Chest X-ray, PA view. Patient: 41 years old, sex M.
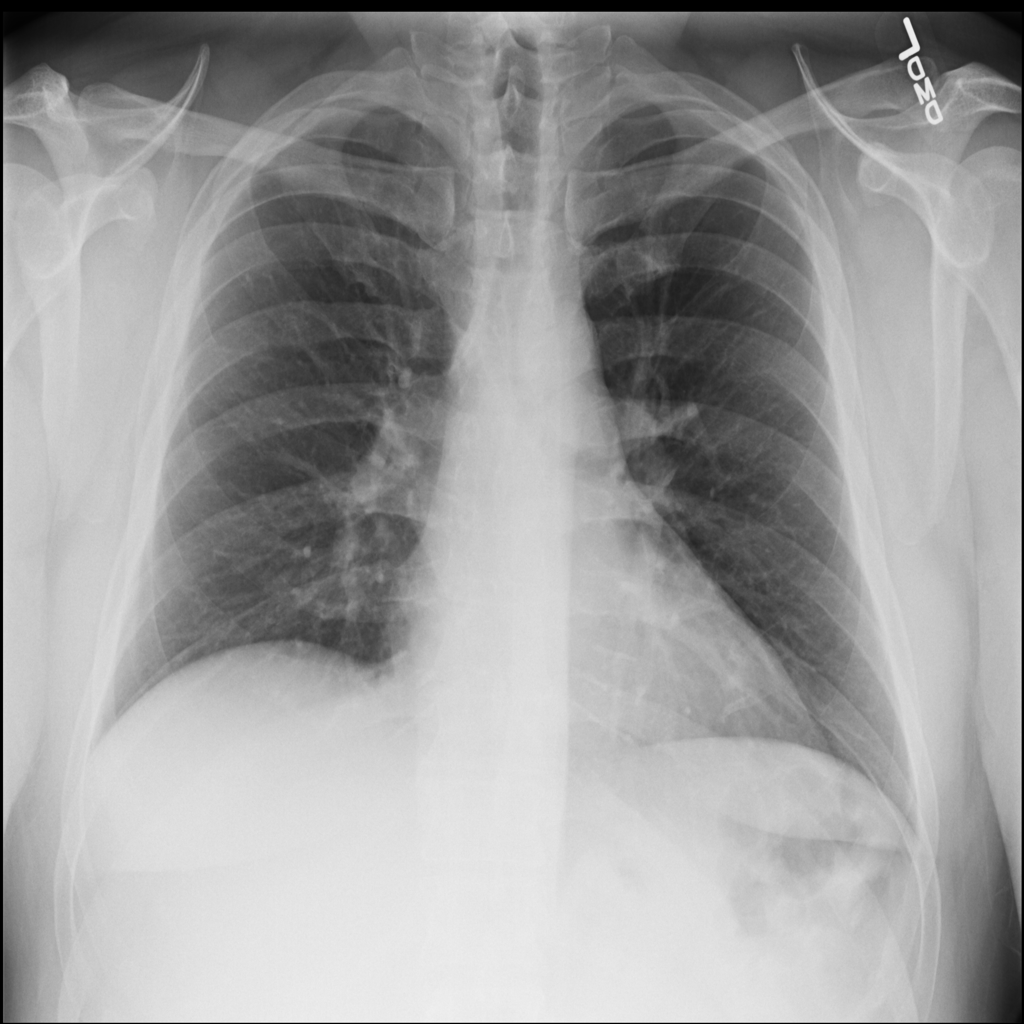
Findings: No Finding